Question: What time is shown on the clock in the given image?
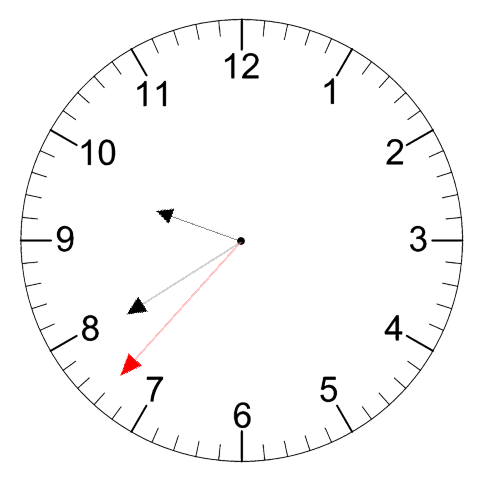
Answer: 09:39:37